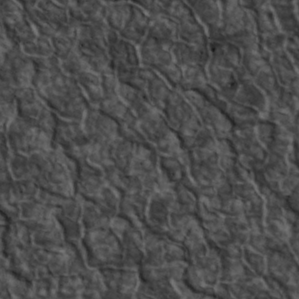
Label: non_frost